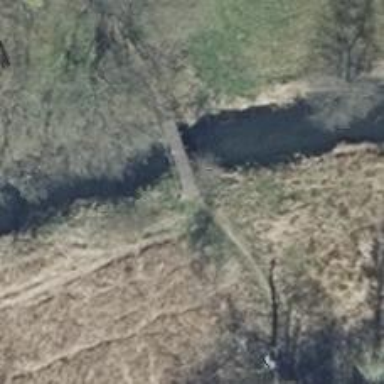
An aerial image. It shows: Track road with bridge.